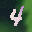
Label: 4